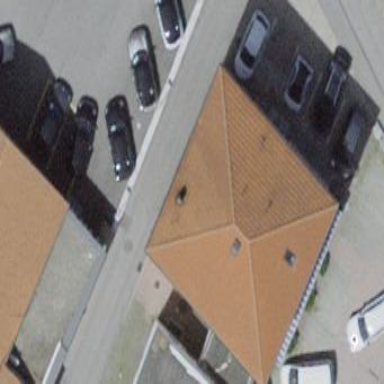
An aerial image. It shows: Commercial building.